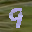
Label: 9